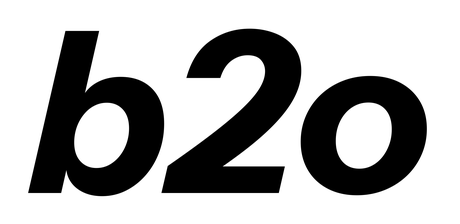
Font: InstrumentSans-Italic_Bold_Italic